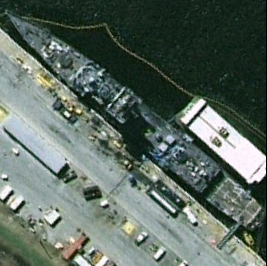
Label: cruiser